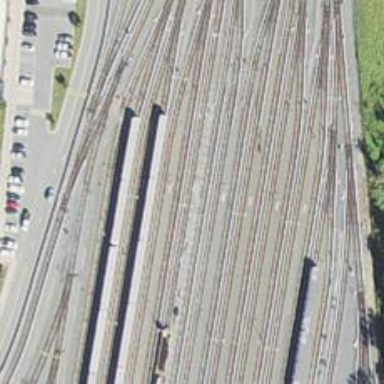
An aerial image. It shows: Yard area with electrified rail tracks.